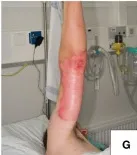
(G,H) Burn wounds on right arm, lower back and buttocks after 3 days. Lichtenberg figures not present.
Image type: radiology (ct)